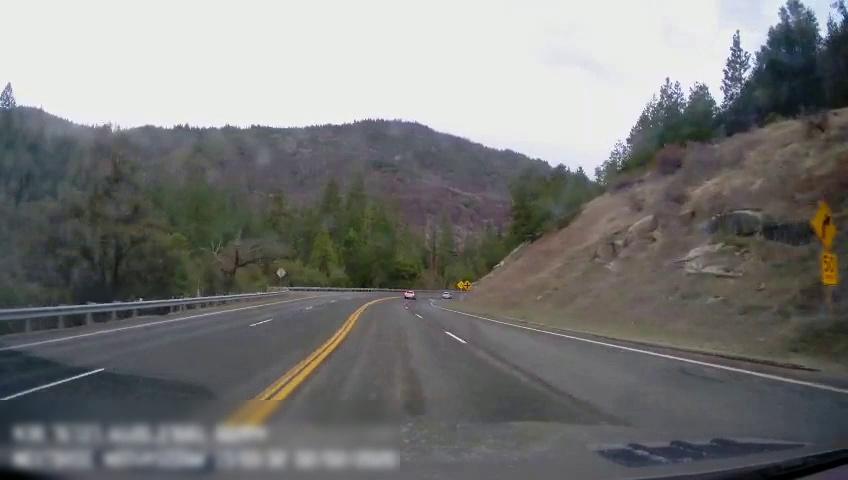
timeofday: Day
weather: Sunny
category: Drivable Space
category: Vehicles | Car
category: Vehicles | SUV
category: Lanes | Current Lane
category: Lanes | Current Lane
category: Lanes | Alternate Lane
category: Lanes | Alternate Lane
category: Lanes | Alternate Lane
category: Traffic | Signs
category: Traffic | Signs
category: Traffic | Signs